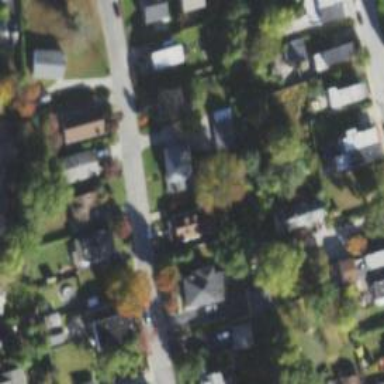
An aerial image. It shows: Neighborhood.